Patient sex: F
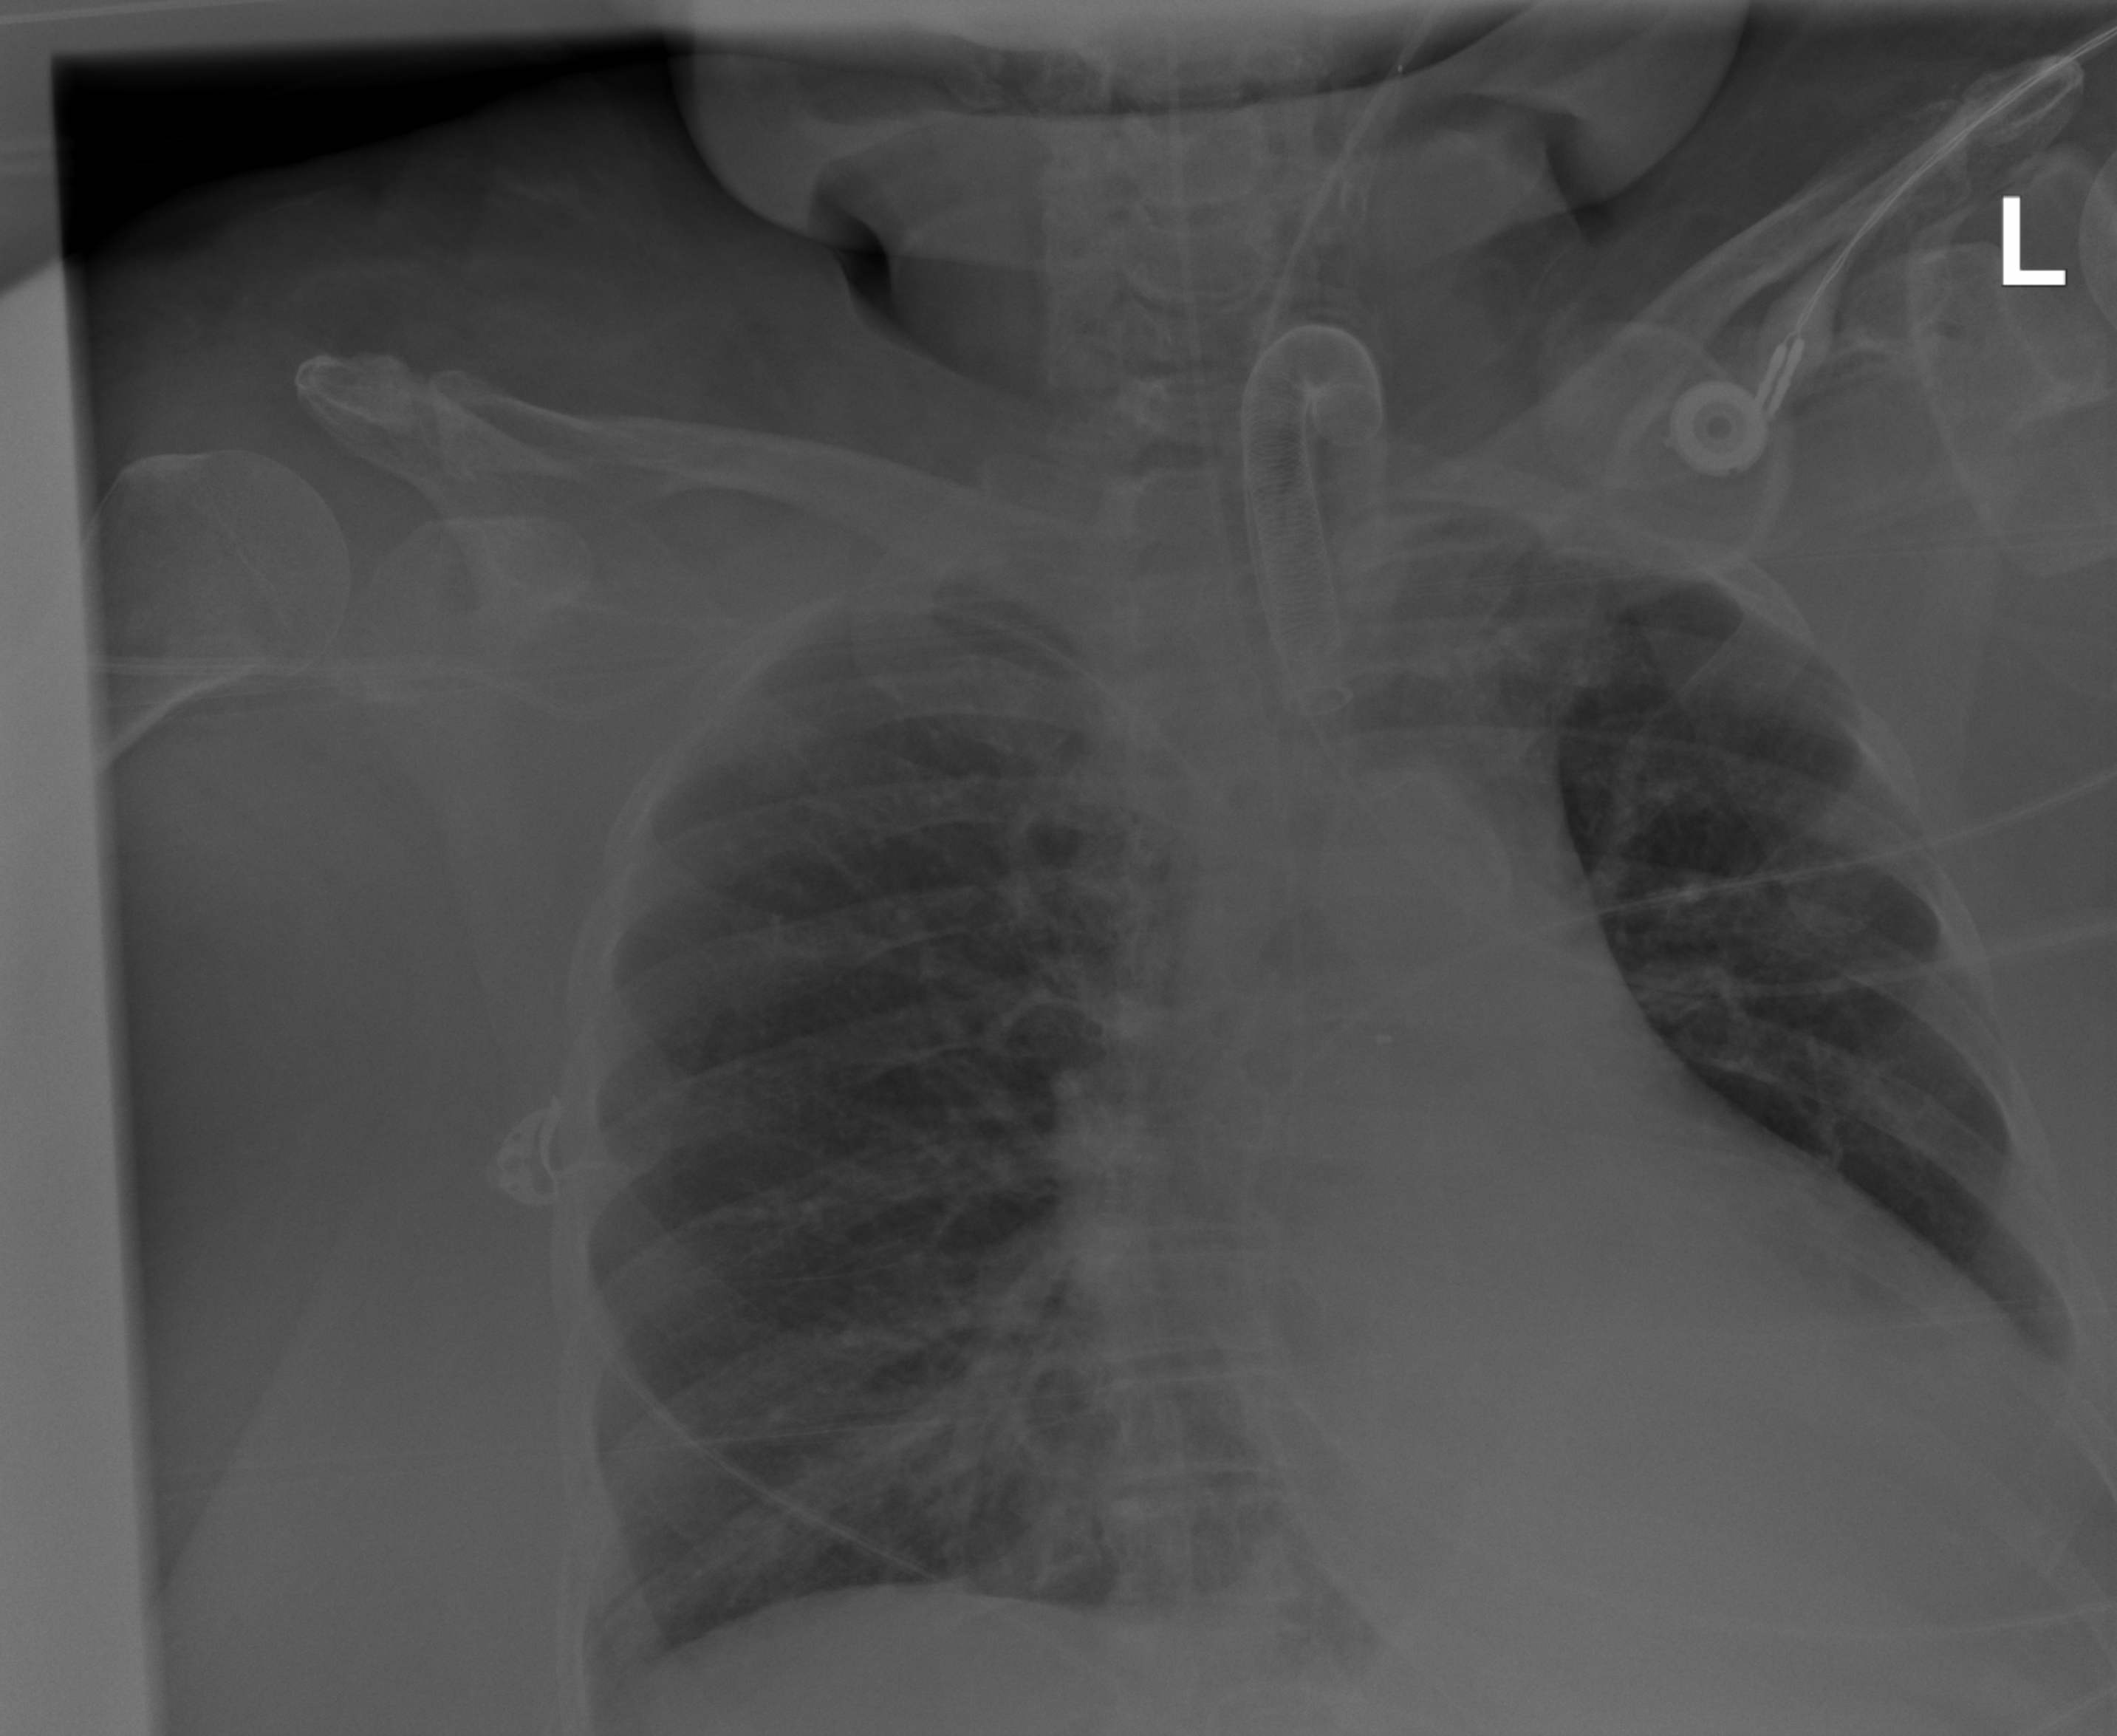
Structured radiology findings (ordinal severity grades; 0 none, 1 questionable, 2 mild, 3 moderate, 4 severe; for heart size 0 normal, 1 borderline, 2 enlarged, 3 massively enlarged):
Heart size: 1
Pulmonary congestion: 0
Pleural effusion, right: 1
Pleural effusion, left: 1
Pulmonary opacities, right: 0
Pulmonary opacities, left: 0
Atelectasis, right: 2
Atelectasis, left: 2